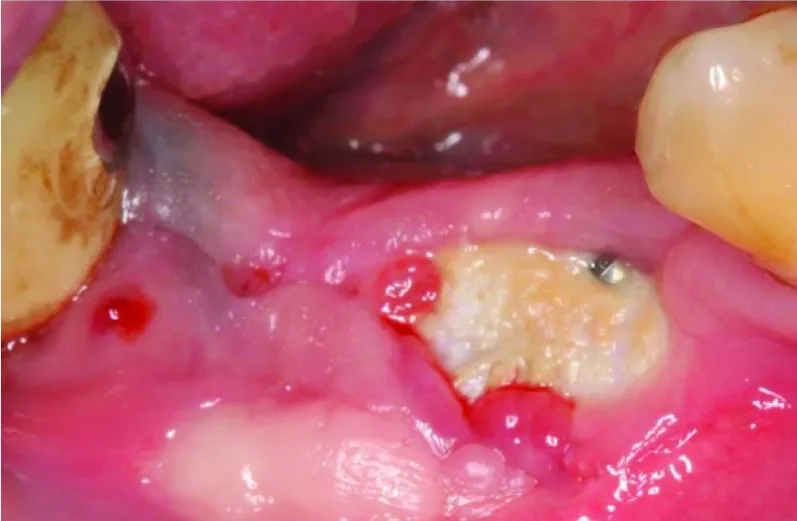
The patient at 2 weeks after membrane covering surgery.
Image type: pathology (fish)